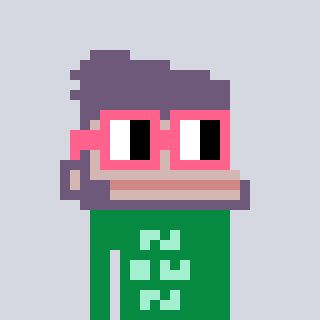
a pixel art character with square pink glasses, a ape-shaped head and a green-colored body on a cool background